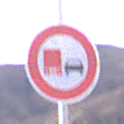
Verkehrszeichen: UeberholverbotKraftfahrzeuge
Umgebung: Outdoor, Nature
Tageszeit: Dusk
Wetter: Clear
Licht: Natural
Jahreszeit: NotSpecified
Kontrast: LowContrast